【题型】选择题　【知识点】平面几何　【难度】easy
已知：如图, 矩形 $ABCD$ 中, $AB = 4$, $AD = 2$, 以 $B$ 为圆心, 以 $BC$ 为半径画圆交边 $AB$ 于点 $E$, 点 $P$ 是弧 $CE$ 上的一个动点, 连结 $PD$、$PA$, 则 $\frac{1}{2}AP + DP$ 的最小值为(     )

A. $\sqrt{10}$
B. $\sqrt{11}$
C. $\sqrt{13}$
D. $\sqrt{14}$
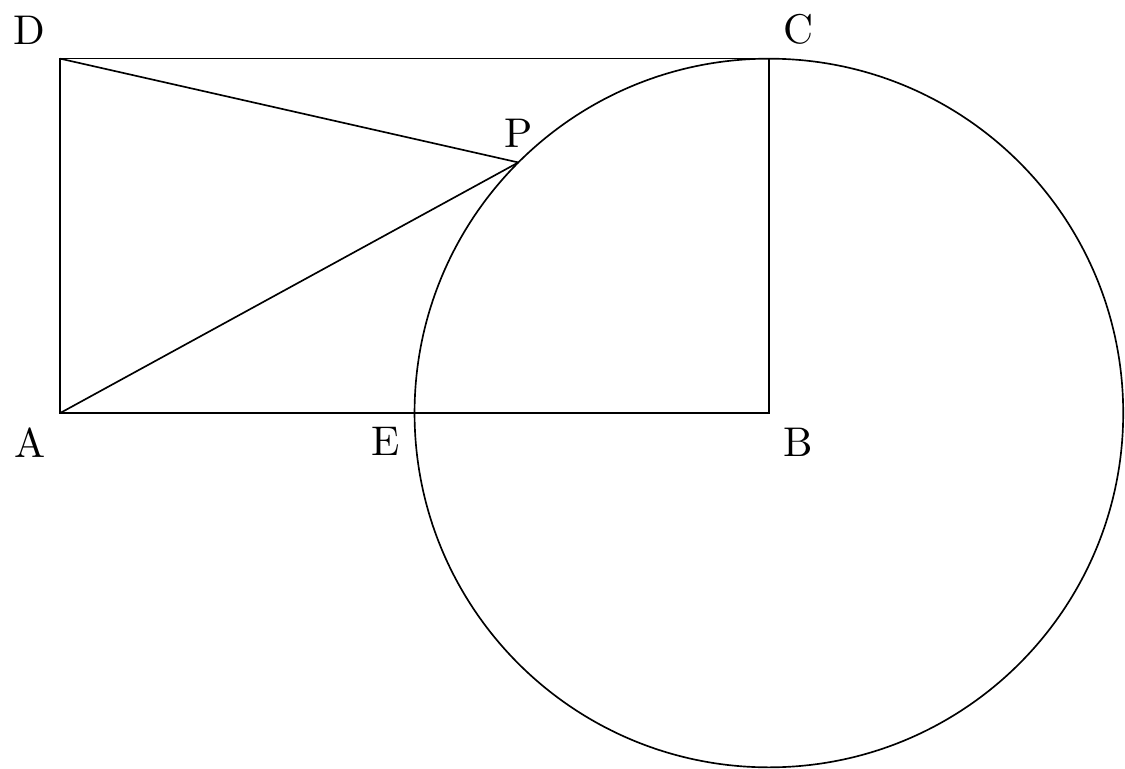
【解答】
解：连接 $BP$, 取 $BE$ 的中点 $G$, 连接 $PG$,

$\because AD = BC = BP = 2$, $AB = 4$,

$\therefore \frac{BP}{BA} = \frac{2}{4} = \frac{1}{2}$,

$\because G$ 是 $BE$ 的中点,

$\therefore \frac{BG}{BP} = \frac{1}{2}$,

$\therefore \frac{BP}{BA} = \frac{BG}{BP}$,

$\because \angle PBG = \angle ABP$,

$\therefore \triangle BPG \sim \triangle BAP$,

$\therefore \frac{PG}{AP} = \frac{BP}{BA} = \frac{1}{2}$,

$\therefore PG = \frac{1}{2}AP$,

则 $\frac{1}{2}AP + DP = PG + DP$,

当 $P$、$D$、$G$ 三点共线时, 取最小值, 即 $DG$ 长,

$DG = \sqrt{AD^2 + AG^2} = \sqrt{4 + 9} = \sqrt{13}$。

故选：C。

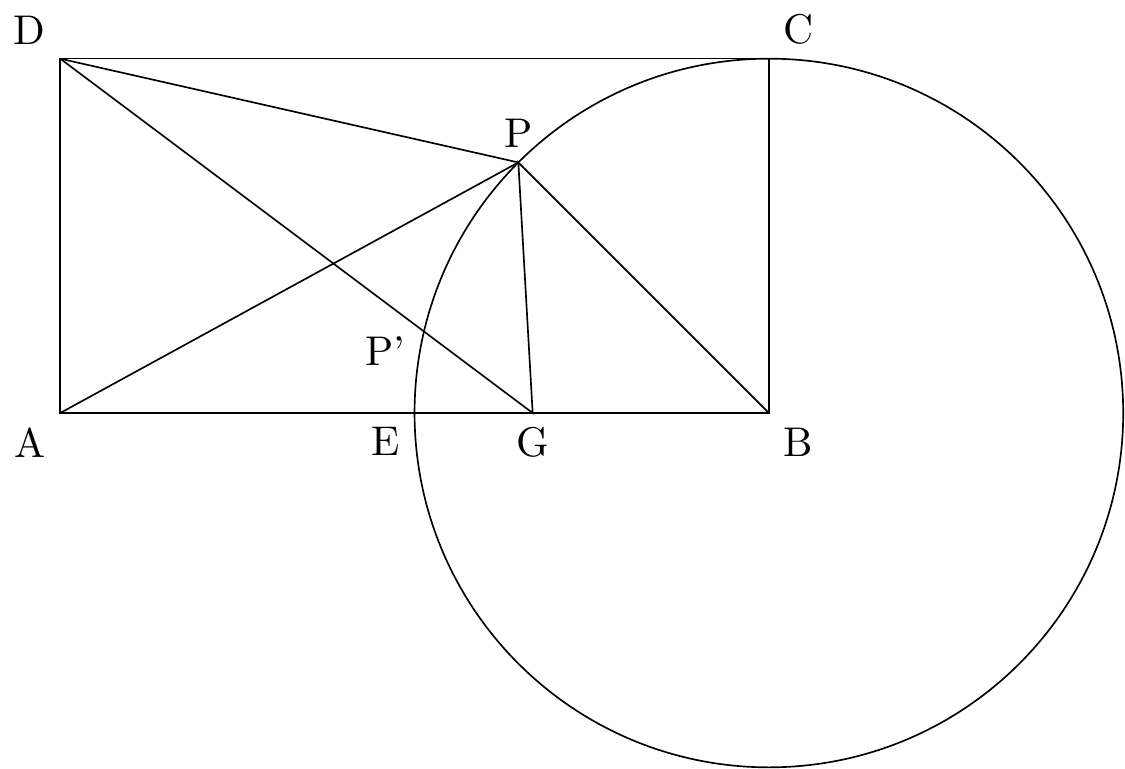